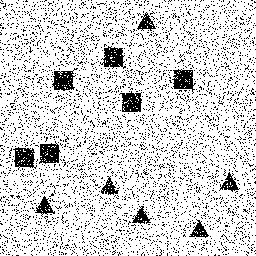
Squares: 6
Triangles: 6
Stars: 0
Total shapes: 12